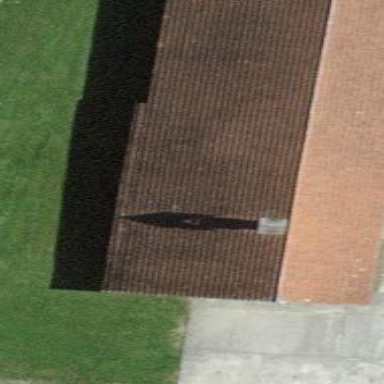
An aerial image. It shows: Shed building.